Question: I installed Strawberry Perl to run the 'rouge' program in Windows. But when I want to run my program, I receive an error message that you can see on the image:
'''
The system can't find the path specified.
'''
My code is attempting to run "ROUGE-1.5.5.pl" but i think the system can't find this file. So I think maybe I don't initialize the path correctly?
I change my code to :
'''
#!/usr/bin/perl
use Cwd;
$curdir=getcwd;
$ROUGE="..\ROUGE-1.5.5.pl";
chdir("sample-test");
$cmd="$ROUGE -e ..\data -c 95 -2 -1 -U -r 1000 -n 4 -w 1.2 -a DUC2002-ROUGE.in.26.spl.xml > ..\sample-output\output.out";
print $cmd,"
";
system($cmd);
chdir($curdir);
'''
and i receive this error:
Missing braces on \o{} at C:
unROUGE-test.pl line 7, near "$ROUGE" Execution of C:
unROUGE-test.pl aborted due to compilation errors.

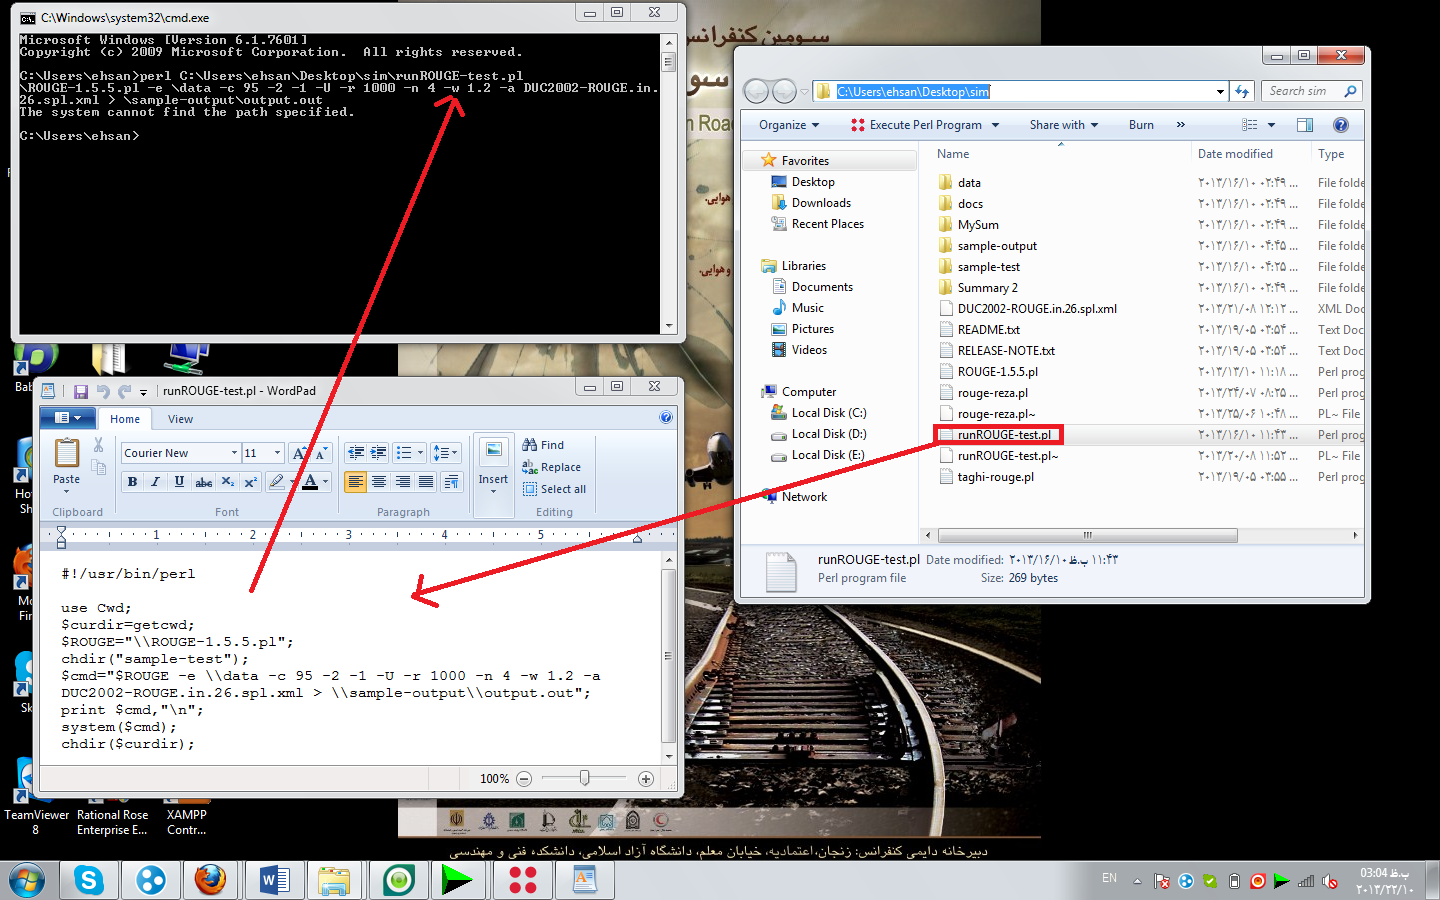
Answer: As per the screen shot, you are attempting to run '\ROUGE-1.5.5.pl' where you probably want it without the spurious backslash (or with '..\ROUGE-1.5.5.pl' if the parent directory is not on your 'PATH').
Similarly, you probably want the output in 'sample-output\output.out', or even just 'output.out', not '\sample-output\output.out' unless you specifically have a folder 'C:\sample-output' for this purpose.
The backslash is significant; it is the absolute path to the root (of the current drive, on Windows). '..\' is the relative path to the parent folder.
Why are you writing a Perl script to run a Perl script, though? Either a simple batch file, or copy/pasting the command directly at the DOS prompt would seem like a less roundabout solution.